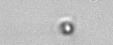
Label: nanoplankton_mix